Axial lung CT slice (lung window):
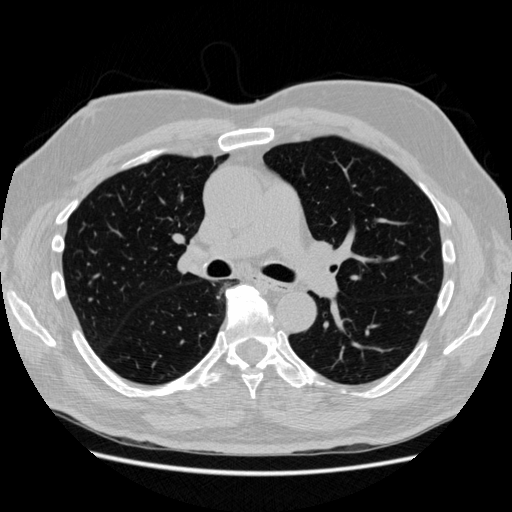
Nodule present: no